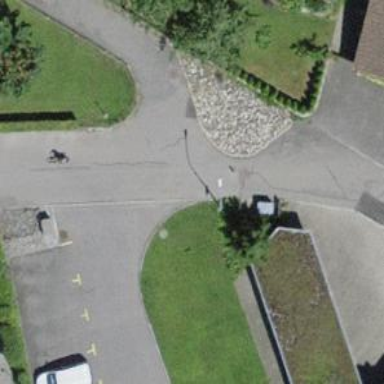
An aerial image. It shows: Bollard barrier.